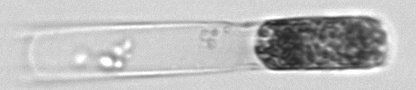
Label: Hemiaulus